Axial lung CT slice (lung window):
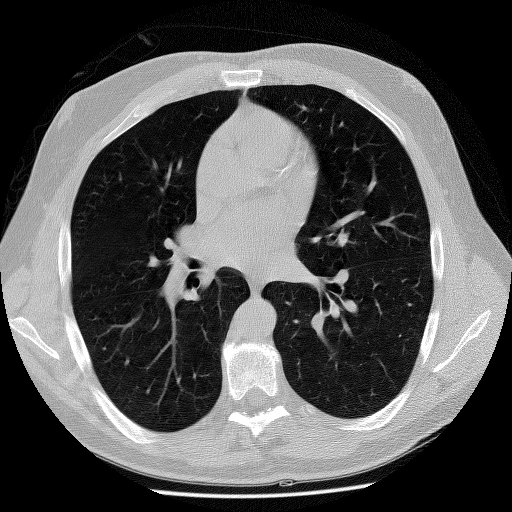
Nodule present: no